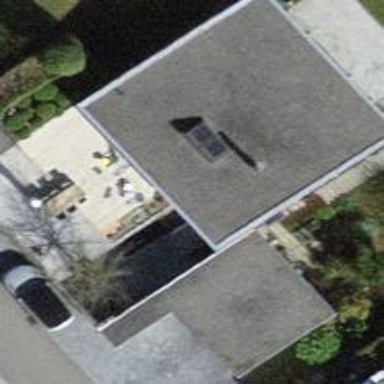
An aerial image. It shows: Building with flat roof.